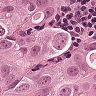
Metastatic tissue present: yes